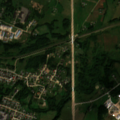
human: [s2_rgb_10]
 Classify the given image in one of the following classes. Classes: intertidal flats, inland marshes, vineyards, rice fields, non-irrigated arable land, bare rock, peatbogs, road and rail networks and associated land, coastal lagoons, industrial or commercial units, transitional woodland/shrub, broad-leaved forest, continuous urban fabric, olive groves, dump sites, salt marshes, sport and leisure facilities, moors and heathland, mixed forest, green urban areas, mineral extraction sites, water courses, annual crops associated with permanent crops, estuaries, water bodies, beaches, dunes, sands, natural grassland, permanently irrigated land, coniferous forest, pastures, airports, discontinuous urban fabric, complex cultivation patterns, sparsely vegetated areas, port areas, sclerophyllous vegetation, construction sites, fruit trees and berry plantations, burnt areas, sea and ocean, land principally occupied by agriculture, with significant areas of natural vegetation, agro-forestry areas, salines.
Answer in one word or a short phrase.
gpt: discontinuous urban fabric, industrial or commercial units, green urban areas, pastures, complex cultivation patterns, land principally occupied by agriculture, with significant areas of natural vegetation